Field crop: maize
Growth stage: 2
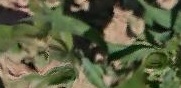
Species: maize